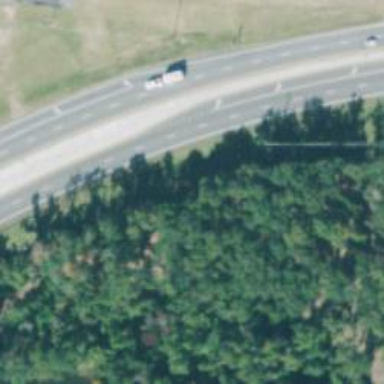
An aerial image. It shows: Expressway with asphalt surface classified as trunk highway.